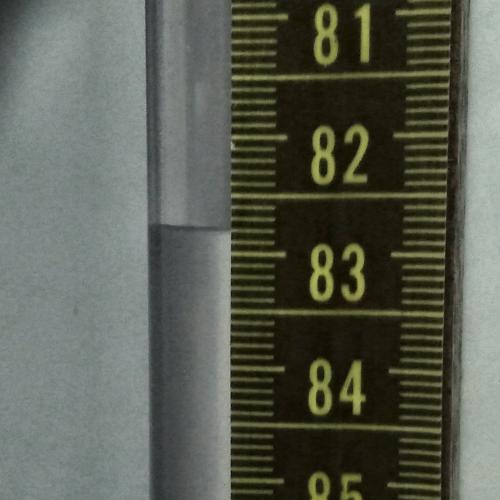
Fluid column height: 82.8 cm